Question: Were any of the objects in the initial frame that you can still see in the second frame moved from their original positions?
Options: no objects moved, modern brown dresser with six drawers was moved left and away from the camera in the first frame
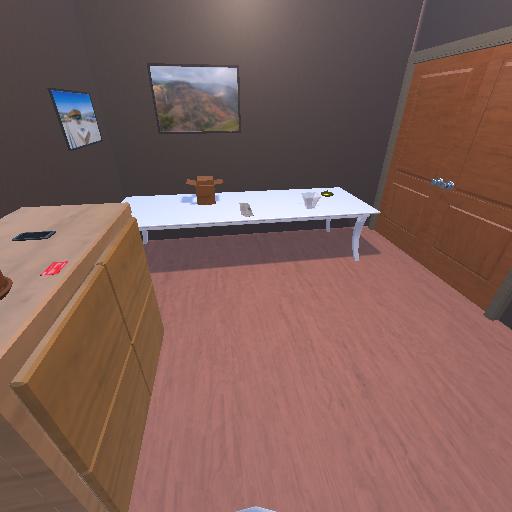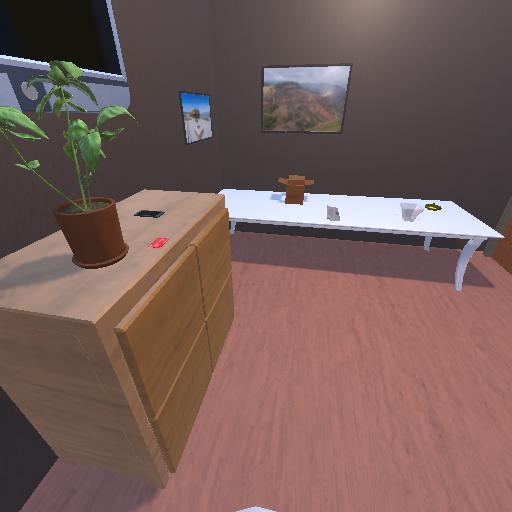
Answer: no objects moved